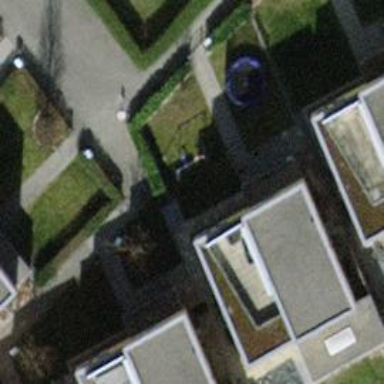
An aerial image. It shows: House with flat roof.